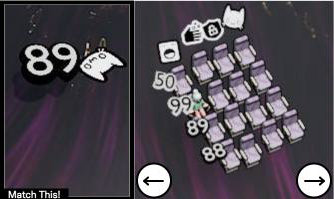
Task: seats
Answer: no